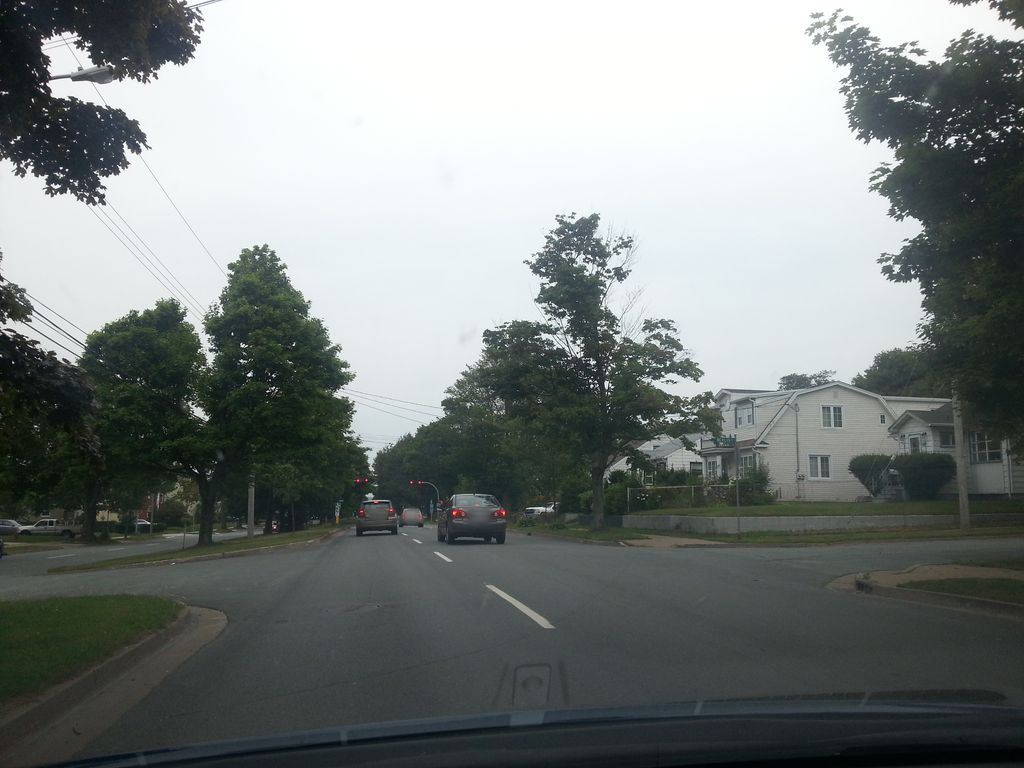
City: halifax